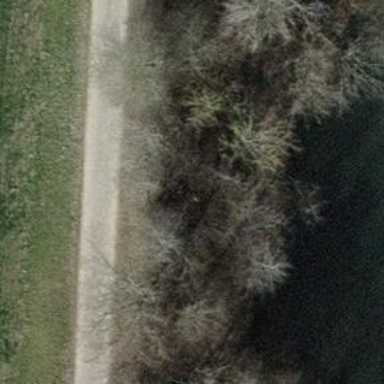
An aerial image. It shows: Ground path.